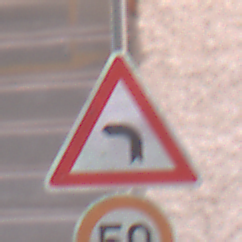
Verkehrszeichen: KurveLinks
Zusatzzeichen unten: Geschwindigkeit50
Umgebung: Outdoor, Urban
Tageszeit: MorningAfternoon
Wetter: Clear
Licht: Natural
Jahreszeit: NotSpecified
Kontrast: MediumContrast